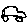
Label: car